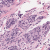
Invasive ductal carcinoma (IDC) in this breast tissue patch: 1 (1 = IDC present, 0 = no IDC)